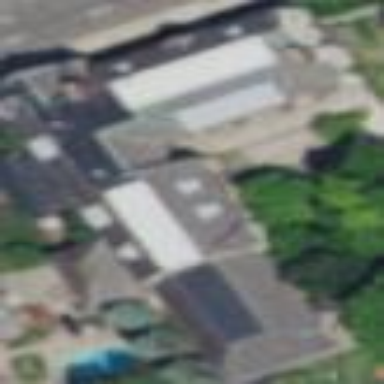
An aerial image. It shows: School building.